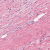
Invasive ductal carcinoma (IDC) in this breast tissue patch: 0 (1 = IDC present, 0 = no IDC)